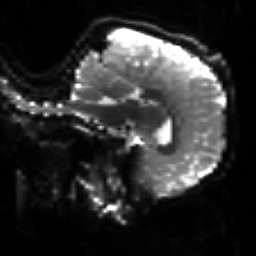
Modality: sbref
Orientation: sagittal
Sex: male
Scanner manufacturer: siemens
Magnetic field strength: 3 T
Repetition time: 5 s
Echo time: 0.071 s